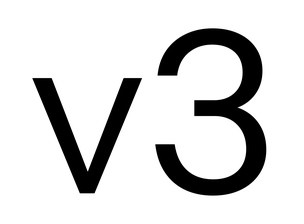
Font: InstrumentSans_Regular